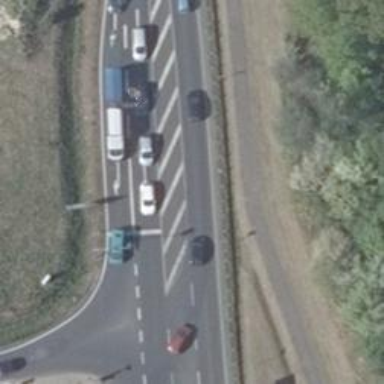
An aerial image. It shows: Road with traffic signals.